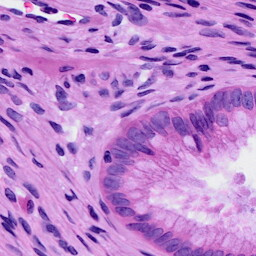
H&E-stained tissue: Cervix